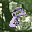
Label: 8